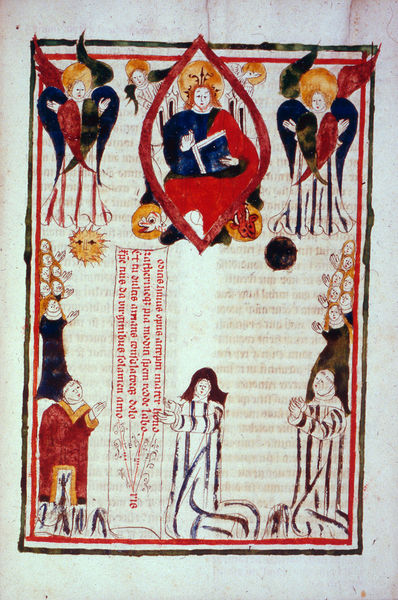
Titel: Speculum virginum aus Birgittanerkloster
Institution: Darmstadt, Hessische Landesbibliothek
Schlagwörter: blau, flügel, gelb, grün, menschen, schwarz, weiss, rot, rahmen, sonne, gold, blatt, engel, schrift, papier, rand, figuren, mond, buch, seite, text, knien, beten, fragment, heiligenschein, christus, jesus, löwe, stier, bitten, stifter, mandorla, segensgestus, buchmalerei, cherubim, evangelistensymbole, fürbitter, seraphin